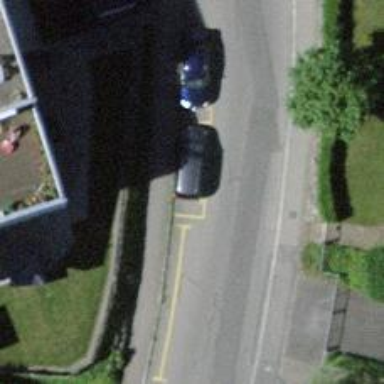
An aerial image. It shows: Parking lane.